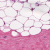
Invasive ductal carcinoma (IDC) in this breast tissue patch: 0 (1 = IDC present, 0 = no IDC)